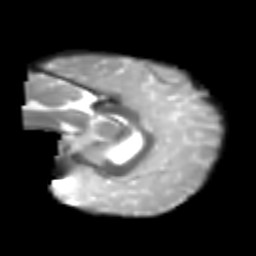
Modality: T2w
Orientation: sagittal
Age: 7
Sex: male
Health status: healthy